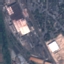
Land use / land cover class: Industrial